Question: I have a rather curious problem. I have a non bound Service that i call using the code below from my main activity when the app is opened.
'''
//some code checks if the service is awake. if not then the code below is called
Intent serviceIntent = new Intent(this, SMS_Listener_Service.class);
startService(serviceIntent);
'''
When a new sms comes in the Service waits for 3 seconds via a timer to ensure the content observer has saved data to the internal sms db. after that it makes a call to an intentservice to do the heavy lifting.
For Unknown reasons,the Service will sometimes hang and get stuck on "restarting (see image)"
The curious thing is that even attempting to Force stop the service in the applications section doesnt work. It disappears momentarily and then appears again with the same message. using stopService in code doesnt work either and the OnDestroy Method within the Service is never called. The only way around it is to restart the phone.
Problem is that when it is in this state it doesn't function.(its meant to parse incoming Sms Messages)
I'm running this on a galaxy note 3 with android 4.3
""
My suspicion is that the Intentservice doing the actual parsing does not complete and therefore the call for the Service to stop itself is never called.
My question is, is there a way of forcing an intentservice that has hung to stop?
this is the code in StartCommand in the service
'''
public int onStartCommand(Intent intent, int flags, int startId) {
super.onStartCommand(intent, flags, startId);
if (!blnAutoSyncisEnabled) {
stopSelf();
return 0;
} else {
return START_STICKY;
}
}
'''
more detailed view of same question here <URL>
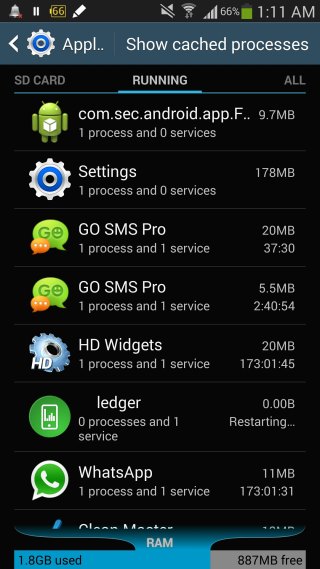
Answer: This may not be a very elegant solution but you can call 'stopSelf()' directly in the service's 'onCreate()' method and handle the actual action in it's 'onDestroy()' before calling 'super.onDestroy()'.
I had a similiar problem which I fixed this way. Maybe this will solve your problem too. Good luck. ;)